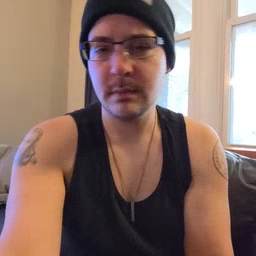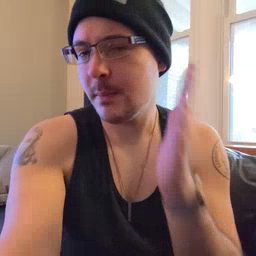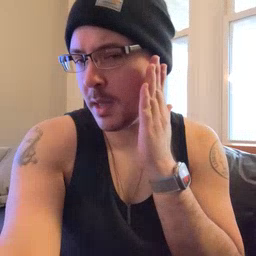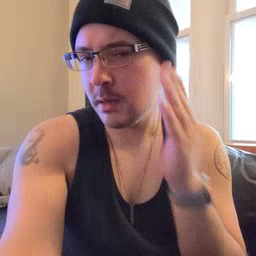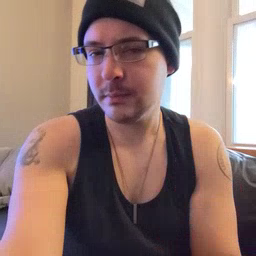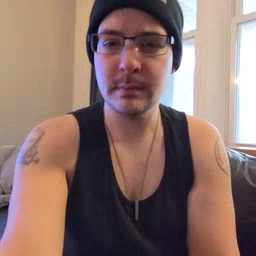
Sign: bed